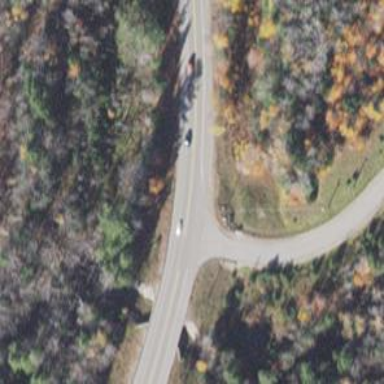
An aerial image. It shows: Asphalt road classified as trunk highway.